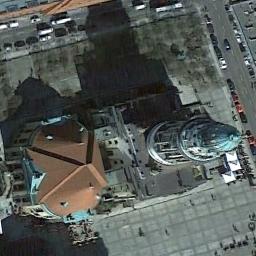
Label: church